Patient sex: M
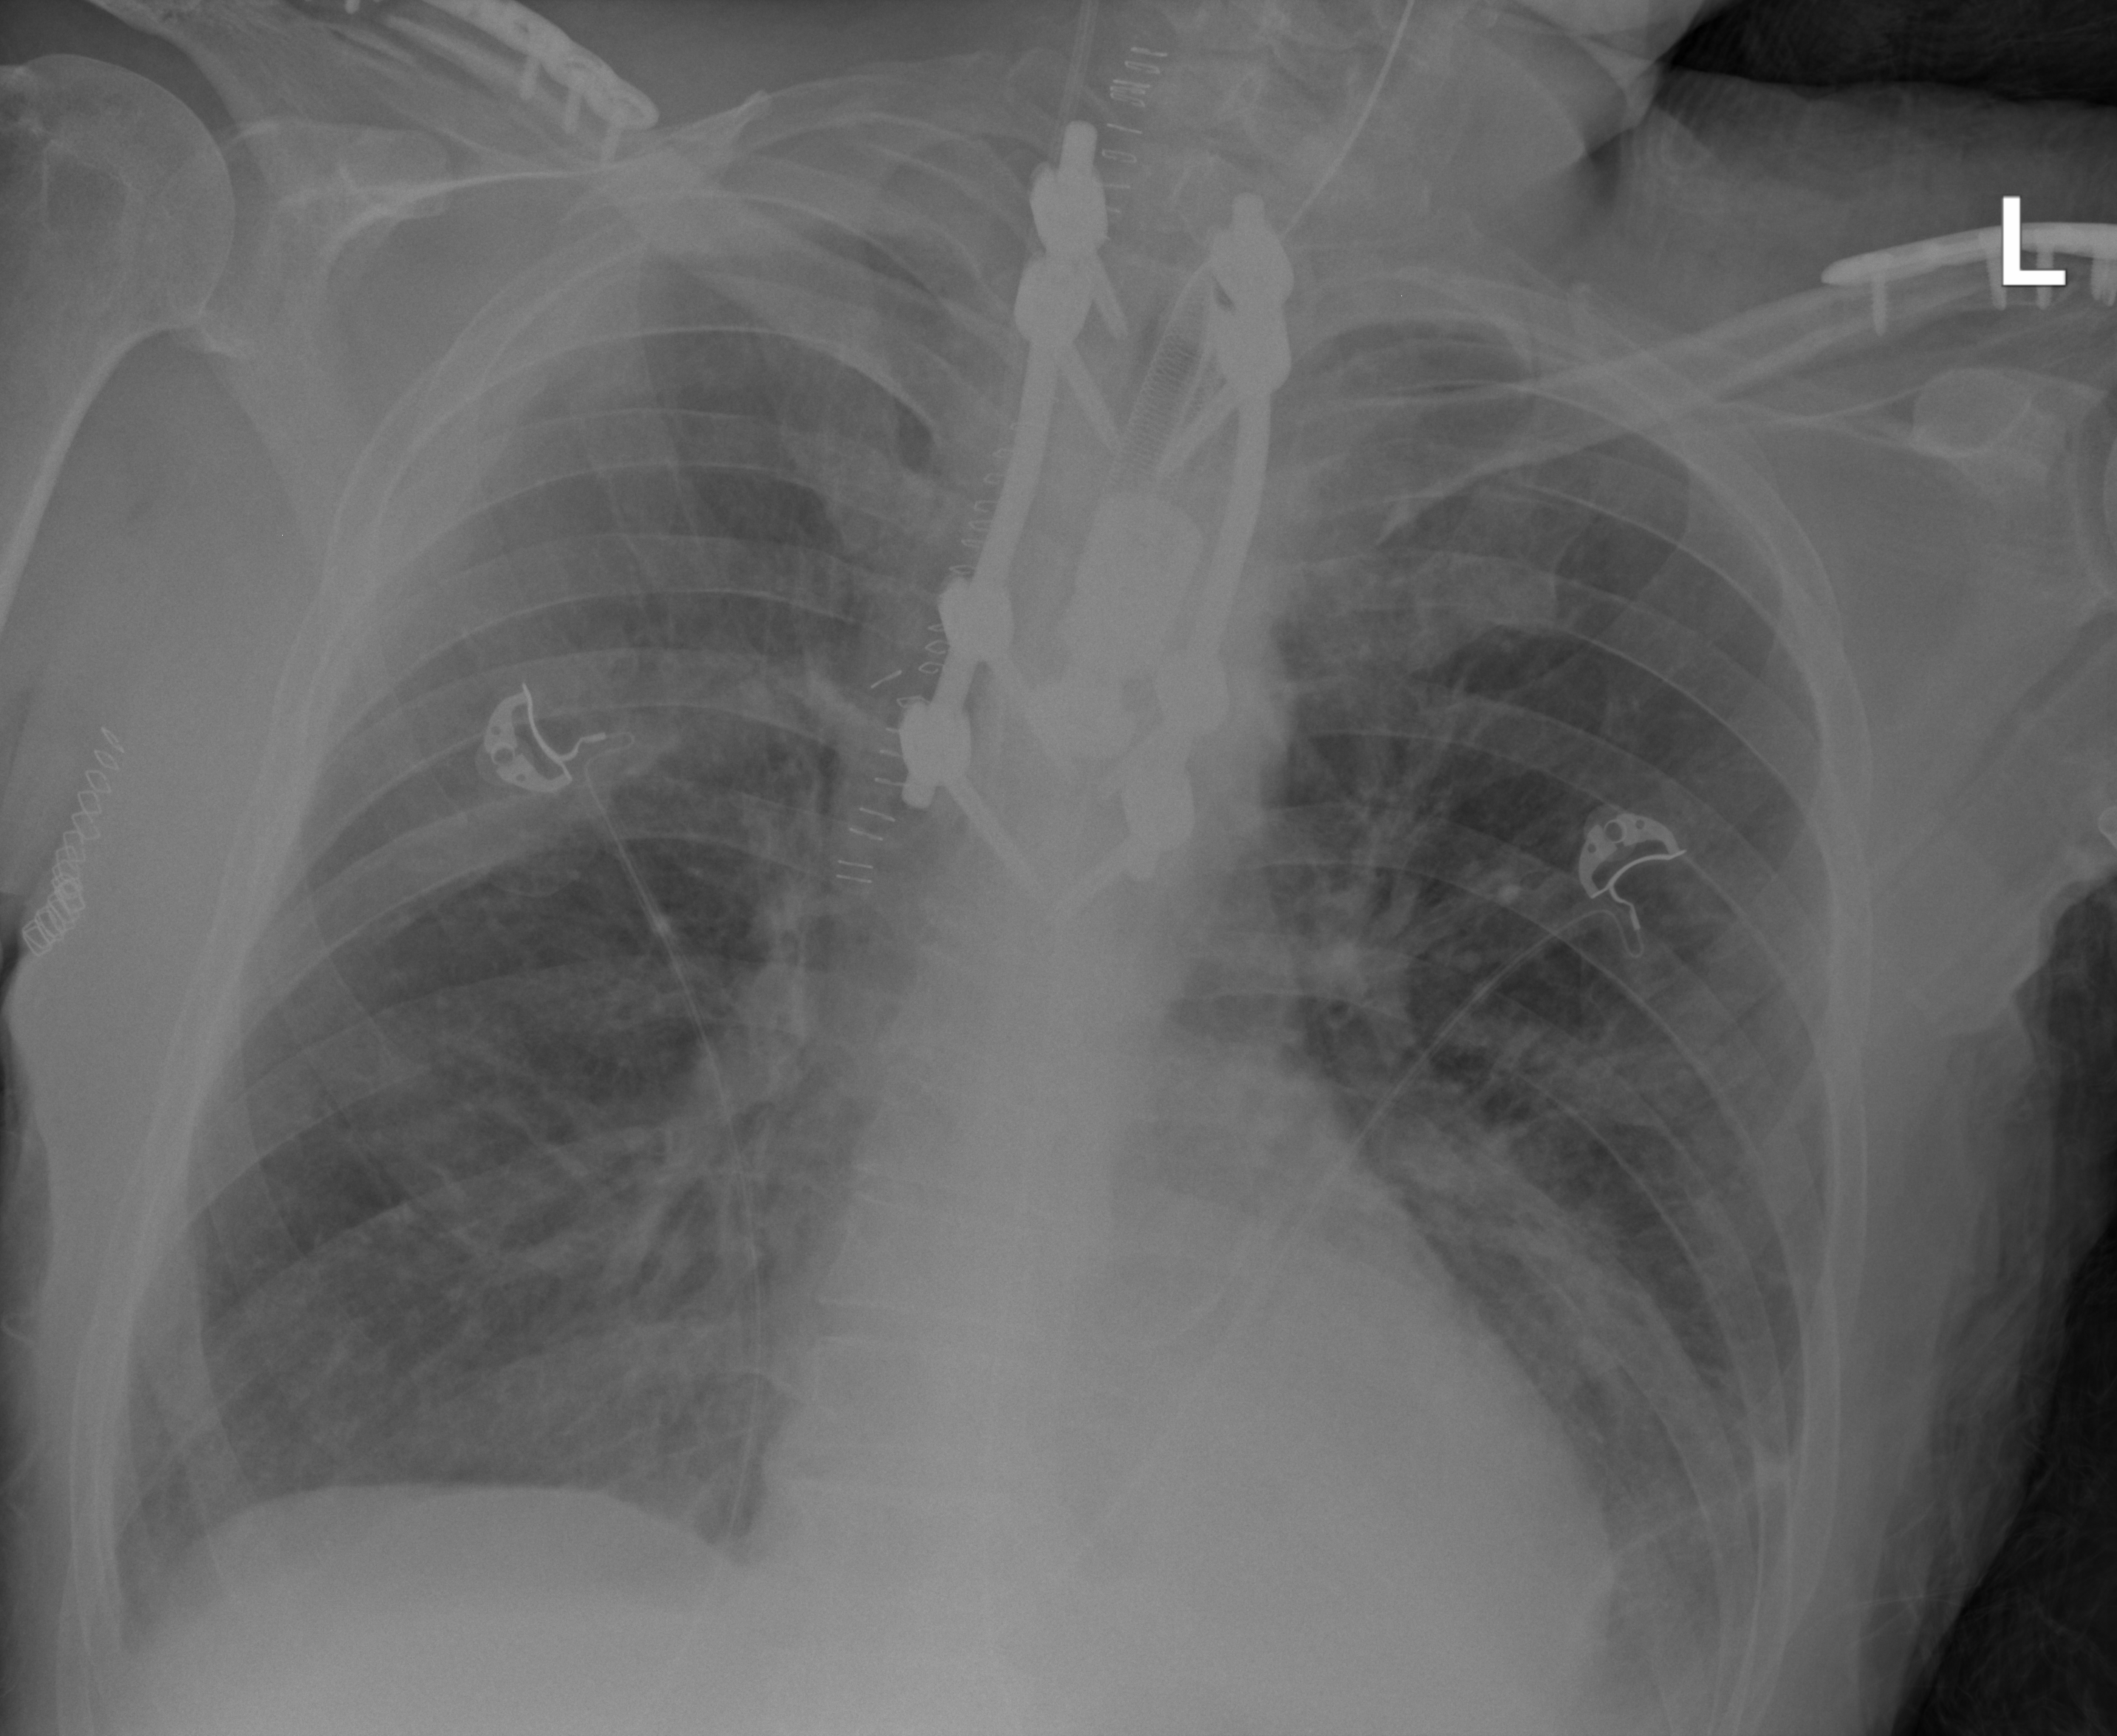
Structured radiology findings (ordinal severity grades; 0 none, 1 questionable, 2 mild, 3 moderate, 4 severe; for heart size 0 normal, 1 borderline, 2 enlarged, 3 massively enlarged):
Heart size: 0
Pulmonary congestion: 2
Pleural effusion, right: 2
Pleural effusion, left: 2
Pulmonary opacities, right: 0
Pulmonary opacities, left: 2
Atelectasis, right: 0
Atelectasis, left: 2